高三 · 解析几何
如图, 在半径为 1 的扇形 $A O B$ 中 ( $O$ 为原点), $A(1,0), \angle A O B=\frac{2 \pi}{3}$. 点 $P(x$, y) 是 $A B$ 上任意一点, 则 $x y+x+y$ 的最大值为 ( )

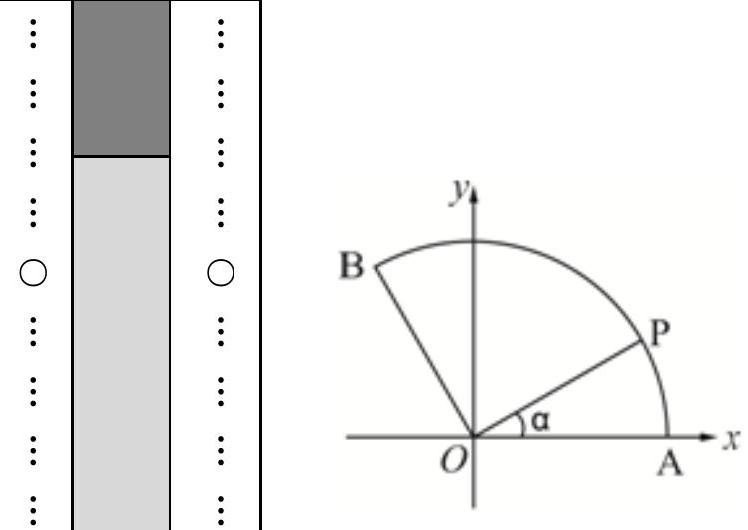
A. $\frac{\sqrt{3}}{4}-\frac{1}{2}$
B. 1
C. $\frac{3 \sqrt{3}}{4}+\frac{1}{2}$
D. $\sqrt{2}+\frac{1}{2}$
答案: D
解析: 答案:D

【解析】

由题意知 $x=\cos \alpha, y=\sin \alpha, 0 \leq \alpha \leq \frac{2 \pi}{3}$,

则 $\mathrm{xy}+\mathrm{x}+\mathrm{y}=\sin \alpha \cos \alpha+\sin \alpha+\cos \alpha$,

设 $\mathrm{t}=\sin \alpha+\cos \alpha$, 则 $\mathrm{t}^{2}=1+2 \sin \alpha \cos \alpha$,

即 $\sin \alpha \cos \alpha=\frac{t^{2}-1}{2}$,

则 $\mathrm{xy}+\mathrm{x}+\mathrm{y}=\sin \alpha \cos \alpha+\sin \alpha+\cos \alpha=\frac{t^{2}-1}{2}+\mathrm{t}=\frac{1}{2}(t+1)^{2}-1$

$\mathrm{t}=\sin \alpha+\cos \alpha=\sqrt{2} \sin \left(\alpha+\frac{\pi}{4}\right)$,

$\because 0 \leq \alpha \leq \frac{2 \pi}{3}, \therefore \frac{\pi}{4} \leq \alpha+\frac{\pi}{4} \leq \frac{11 \pi}{12}$,

$\therefore \frac{\sqrt{3}-1}{2} \leq t \leq \sqrt{2}$.

$\therefore$ 当 $\mathrm{t}=\sqrt{2}$ 时, $x \mathrm{y}+\mathrm{x}+\mathrm{y}$ 取得最大值为: $\sqrt{2}+\frac{1}{2}$.

故选: D.